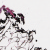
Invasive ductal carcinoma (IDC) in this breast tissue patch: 0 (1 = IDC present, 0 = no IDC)